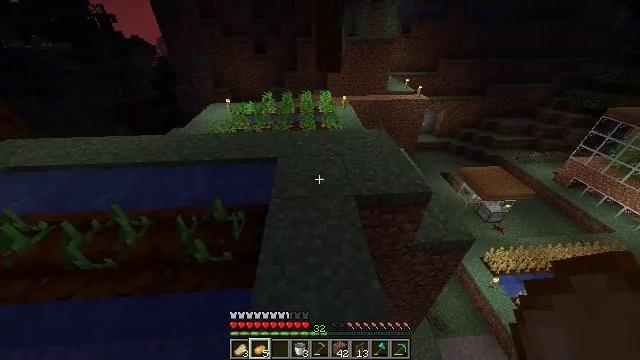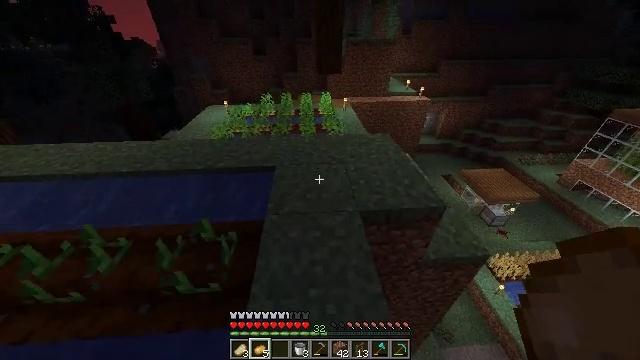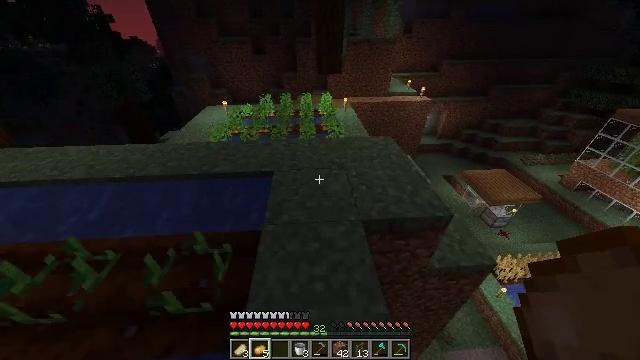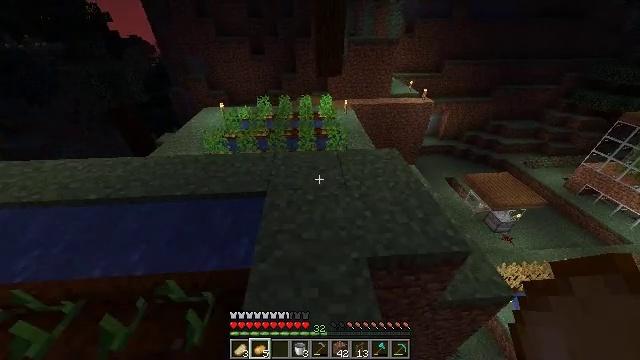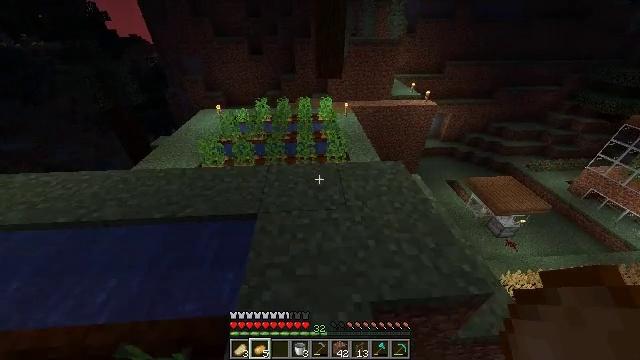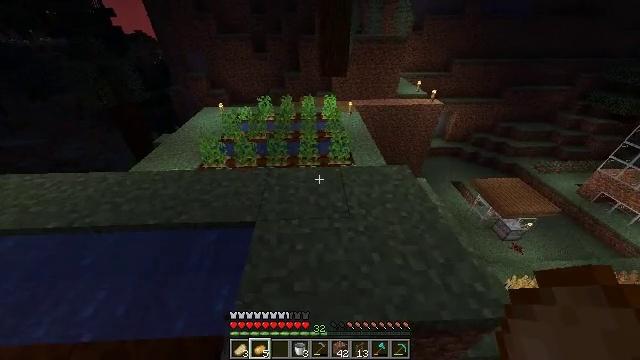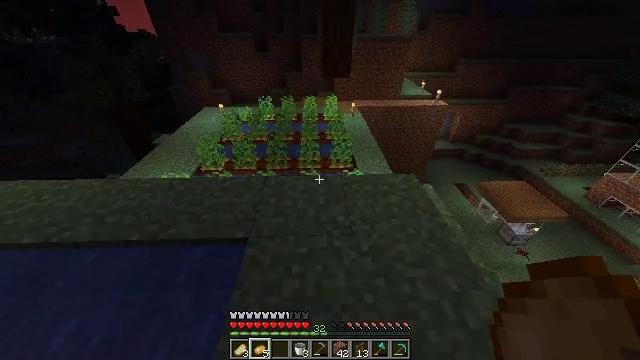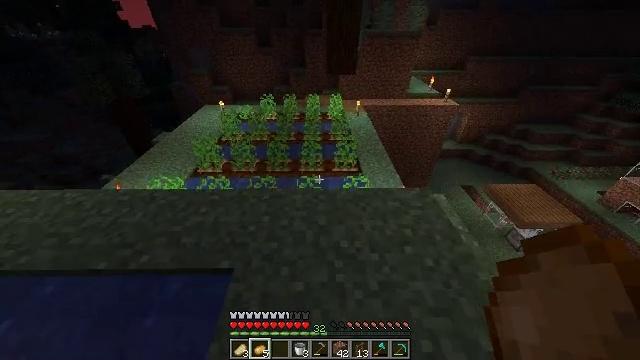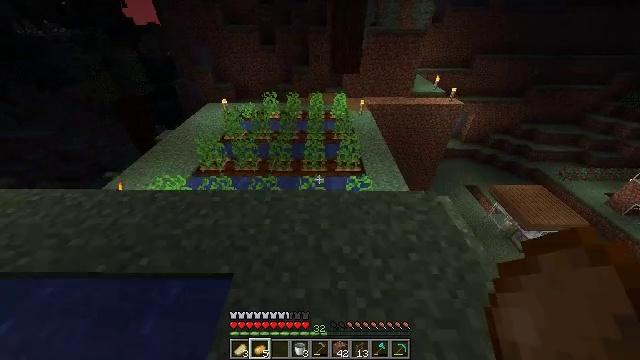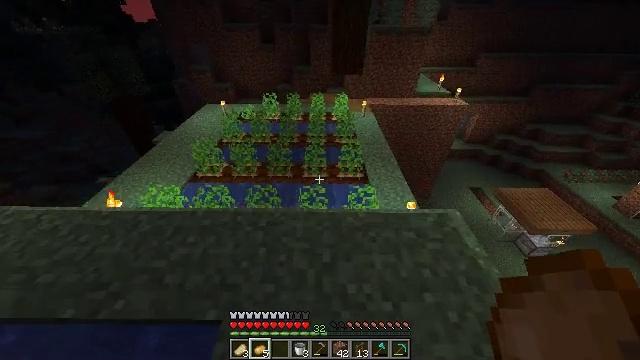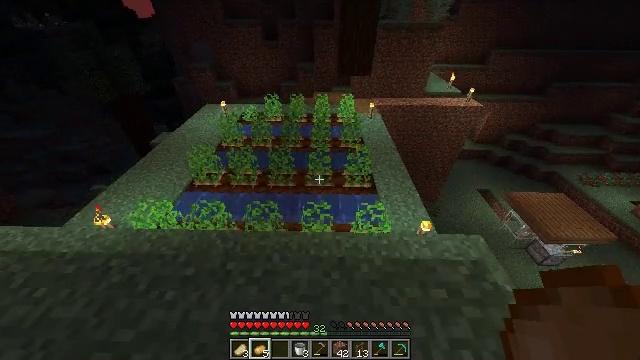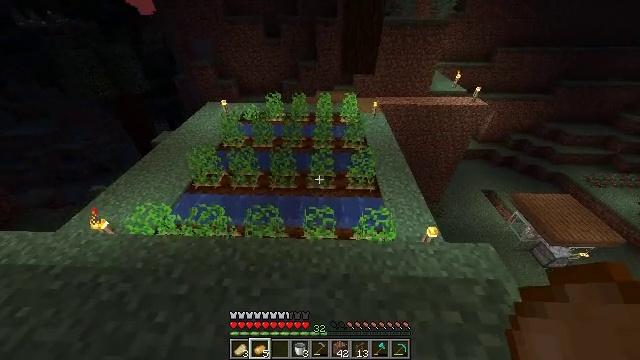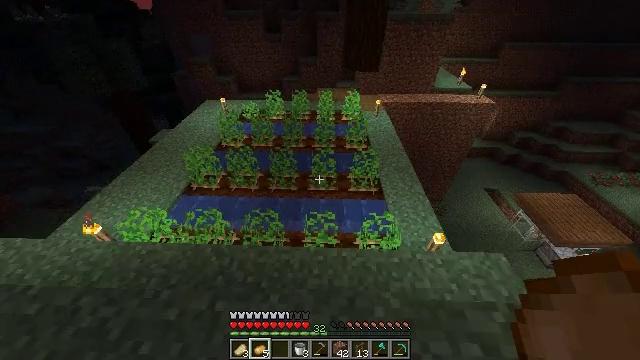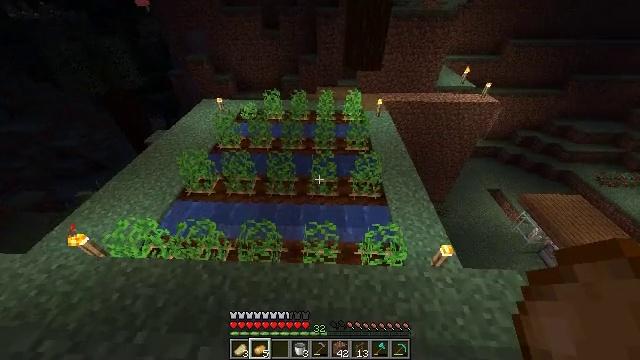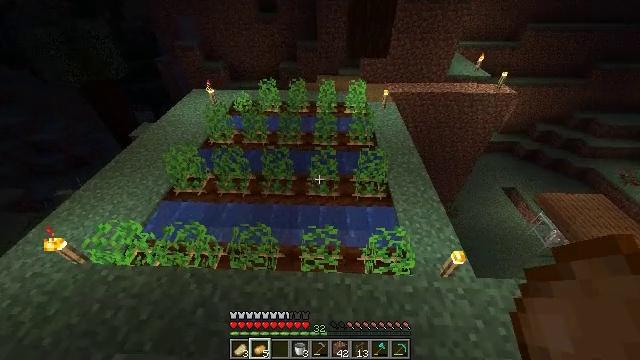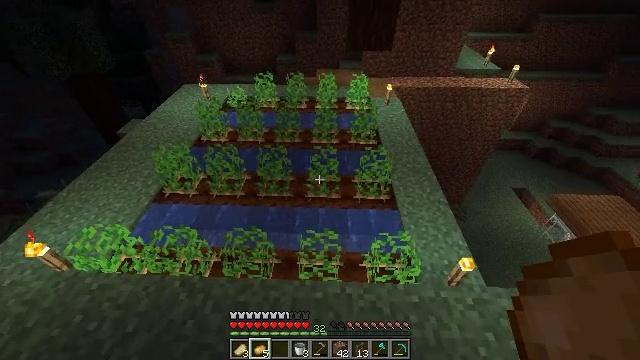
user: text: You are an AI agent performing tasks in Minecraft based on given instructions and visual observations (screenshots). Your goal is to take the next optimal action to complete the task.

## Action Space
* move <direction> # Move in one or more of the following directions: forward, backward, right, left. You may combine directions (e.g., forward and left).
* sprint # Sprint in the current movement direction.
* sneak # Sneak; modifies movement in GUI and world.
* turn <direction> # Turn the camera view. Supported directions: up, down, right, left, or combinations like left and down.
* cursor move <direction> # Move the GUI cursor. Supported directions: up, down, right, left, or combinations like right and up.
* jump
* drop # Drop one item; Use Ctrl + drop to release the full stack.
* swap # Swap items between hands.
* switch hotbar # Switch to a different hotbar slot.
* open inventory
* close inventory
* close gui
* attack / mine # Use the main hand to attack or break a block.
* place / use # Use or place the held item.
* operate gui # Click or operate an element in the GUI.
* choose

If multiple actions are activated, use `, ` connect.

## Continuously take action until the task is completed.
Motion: motion action
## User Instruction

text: Mine potatoes from the farmland.
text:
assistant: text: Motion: move forward, sprint
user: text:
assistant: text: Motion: move forward, sprint
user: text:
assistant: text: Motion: move forward, sprint
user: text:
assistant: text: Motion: move forward, sprint
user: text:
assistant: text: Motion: move forward, sprint, turn left
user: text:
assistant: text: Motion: move forward
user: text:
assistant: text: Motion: move forward, turn left
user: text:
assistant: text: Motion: move forward
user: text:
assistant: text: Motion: move forward
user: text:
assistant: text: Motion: move forward, turn left
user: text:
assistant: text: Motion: move forward
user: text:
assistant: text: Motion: move forward, turn down
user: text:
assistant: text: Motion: no_op
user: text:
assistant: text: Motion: no_op
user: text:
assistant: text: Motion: no_op
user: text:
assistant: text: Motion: no_op
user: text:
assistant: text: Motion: no_op
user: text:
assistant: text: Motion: no_op
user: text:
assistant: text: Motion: no_op
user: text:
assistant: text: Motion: no_op
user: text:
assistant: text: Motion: no_op
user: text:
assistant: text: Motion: no_op
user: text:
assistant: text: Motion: no_op
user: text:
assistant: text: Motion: no_op
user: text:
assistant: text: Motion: no_op
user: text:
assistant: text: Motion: no_op
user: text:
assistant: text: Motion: no_op
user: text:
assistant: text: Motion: turn right and down
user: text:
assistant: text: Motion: turn right and down
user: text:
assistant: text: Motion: turn right and down